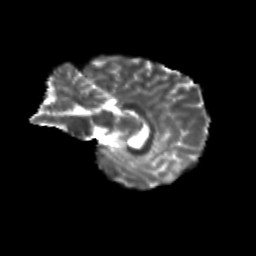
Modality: T2w
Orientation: sagittal
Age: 11
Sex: female
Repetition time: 9.512 s
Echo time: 0.089 s